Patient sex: M
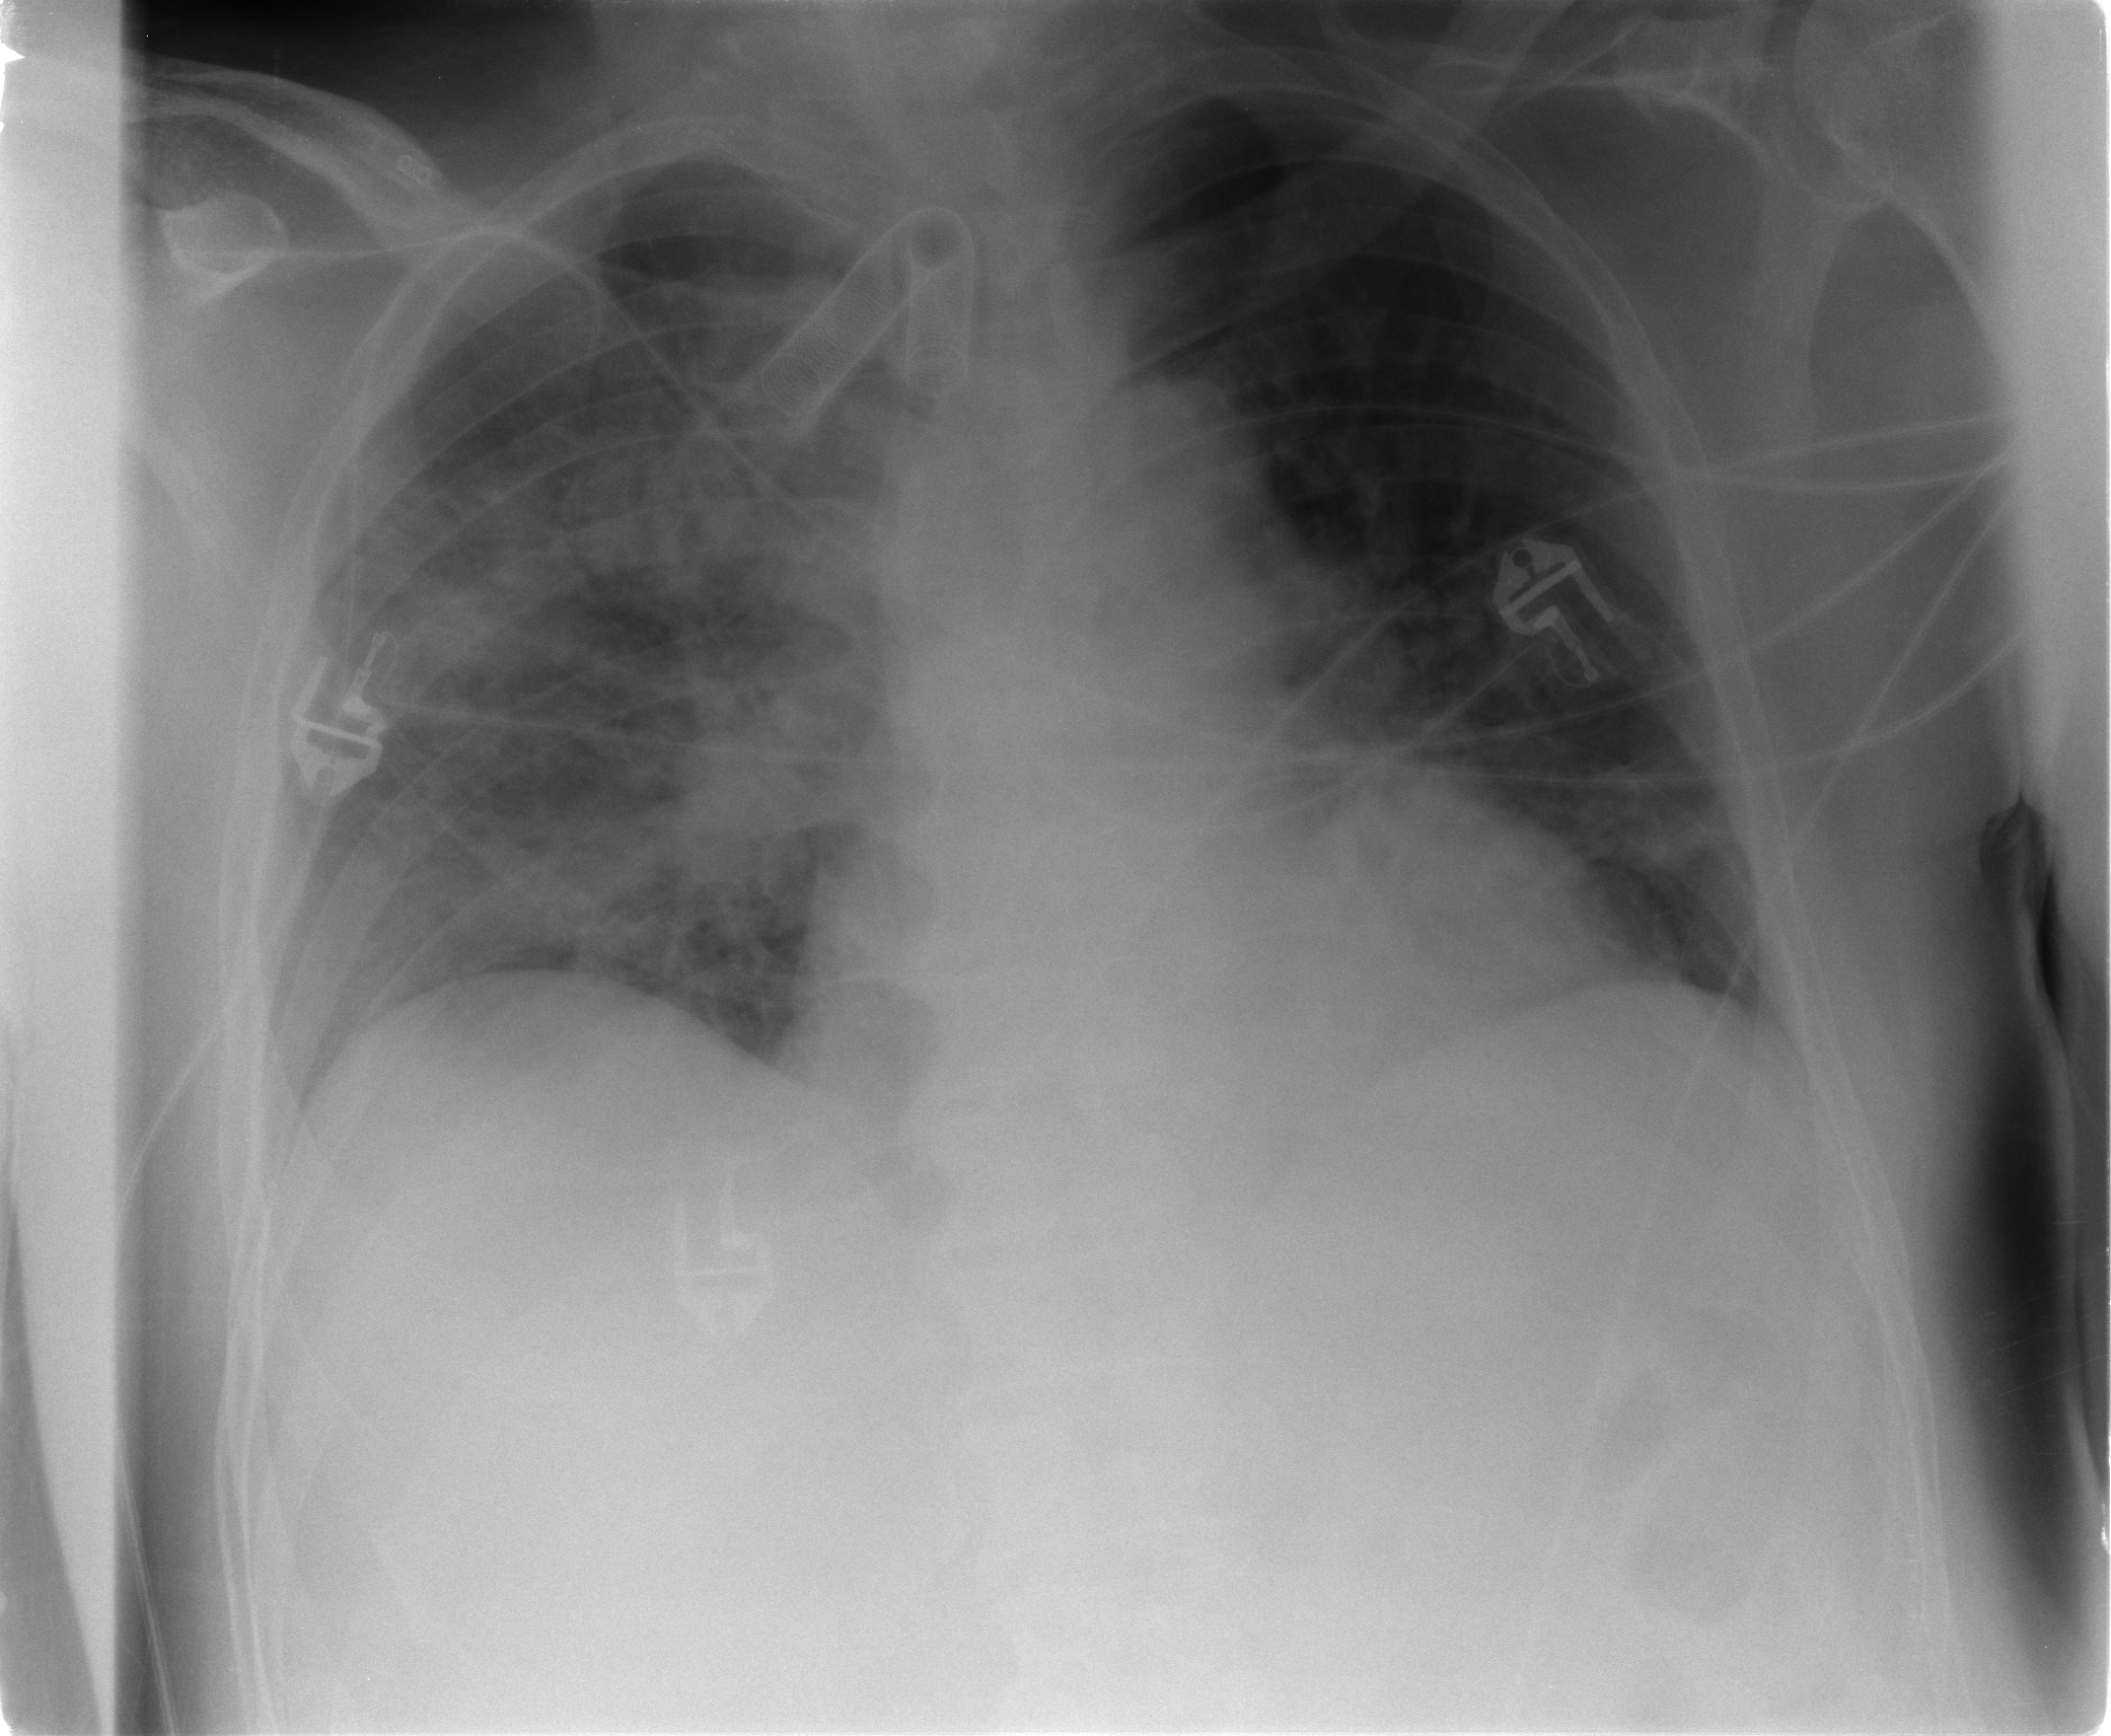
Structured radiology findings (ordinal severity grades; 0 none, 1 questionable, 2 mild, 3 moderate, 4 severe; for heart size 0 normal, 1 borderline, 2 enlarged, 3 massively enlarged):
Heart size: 2
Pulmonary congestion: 2
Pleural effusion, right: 0
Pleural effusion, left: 0
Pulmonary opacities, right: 3
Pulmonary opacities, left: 0
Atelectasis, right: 2
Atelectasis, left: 2